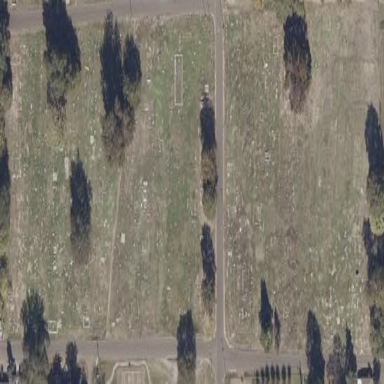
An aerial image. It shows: Cemetery.